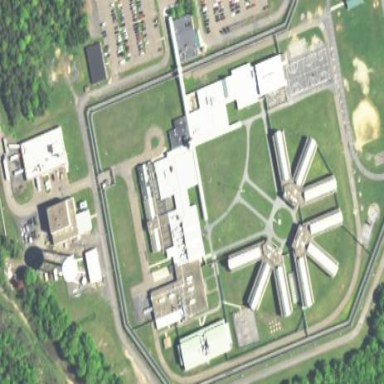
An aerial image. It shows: Prison.